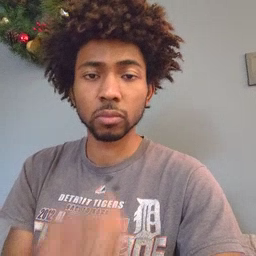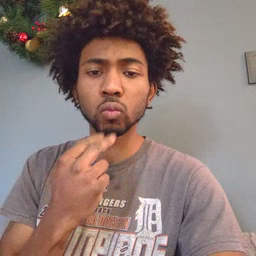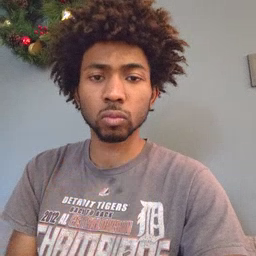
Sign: cute